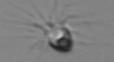
Label: Balanion